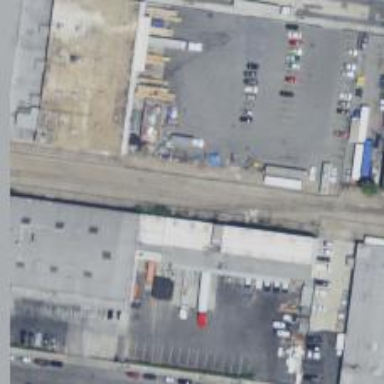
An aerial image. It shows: Warehouse building.